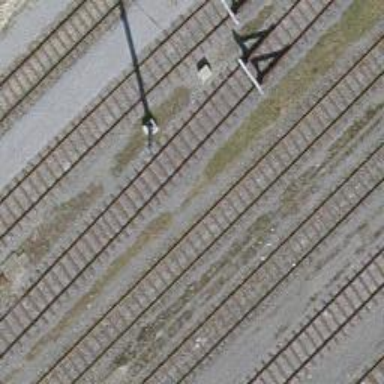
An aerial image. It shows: Railway buffer stop.